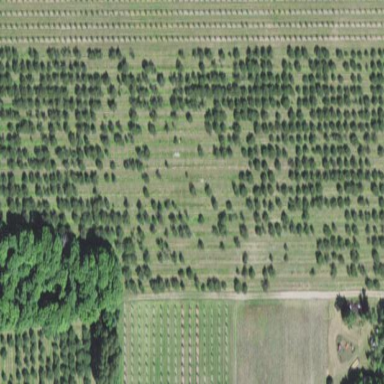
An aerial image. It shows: Orchard.